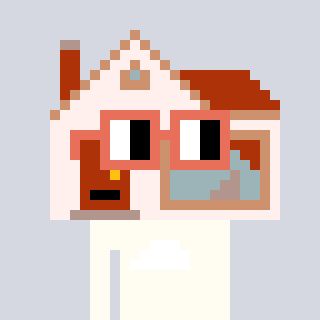
a pixel art character with square orange glasses, a house-shaped head and a grayscale-colored body on a cool background